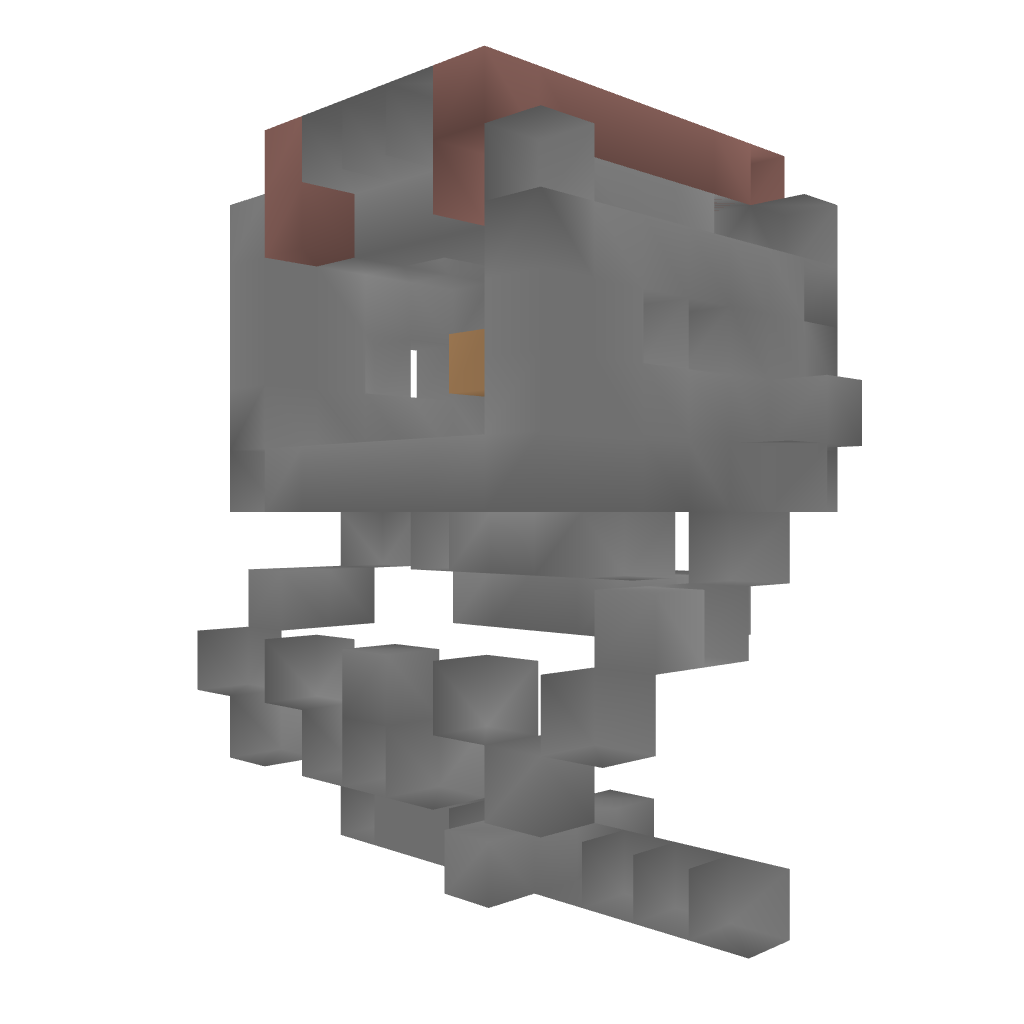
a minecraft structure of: improved  redstone door bad low quality